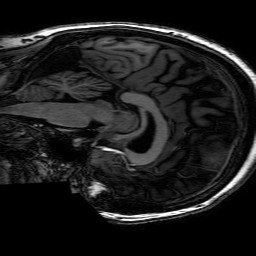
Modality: T1w
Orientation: sagittal
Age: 47
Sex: female
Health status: healthy